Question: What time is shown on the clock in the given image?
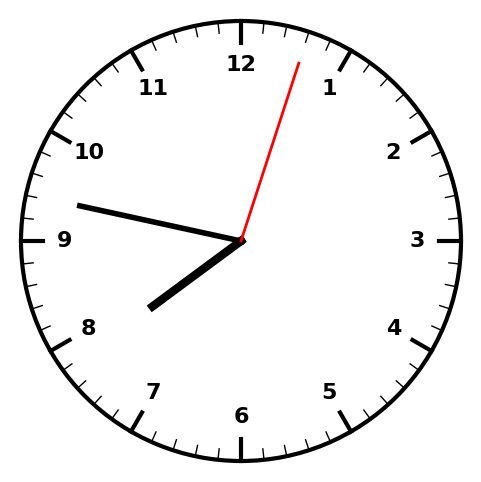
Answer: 07:47:03